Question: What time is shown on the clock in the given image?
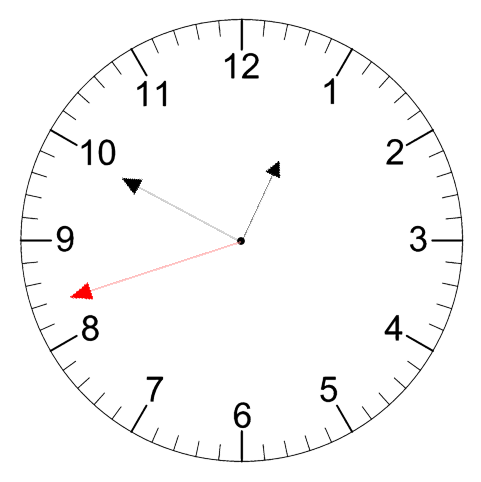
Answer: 12:49:42